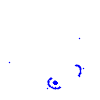
Particle: pion